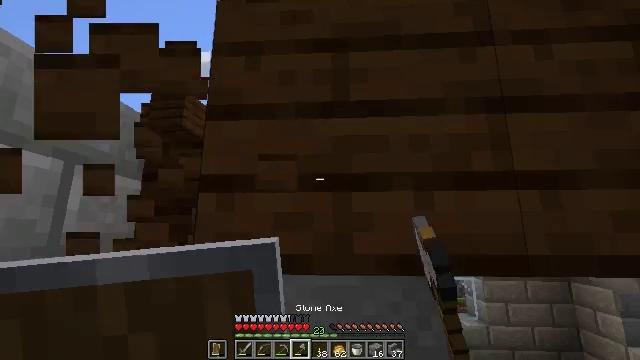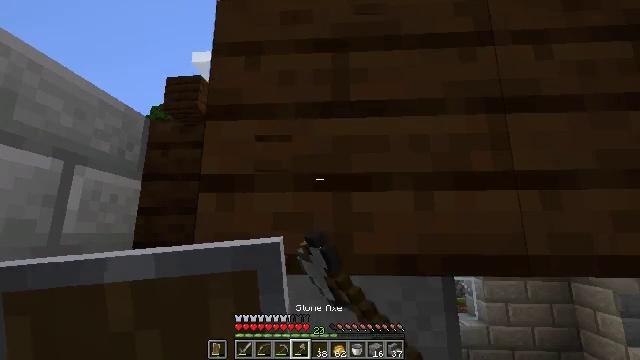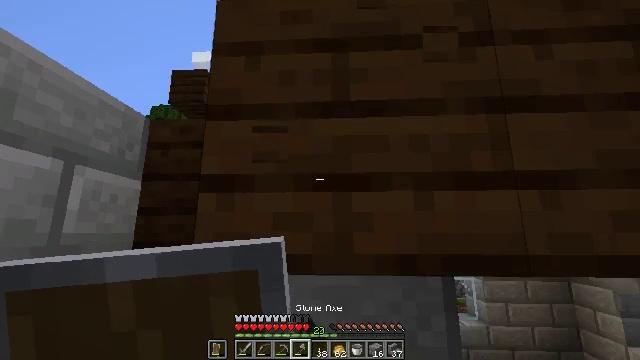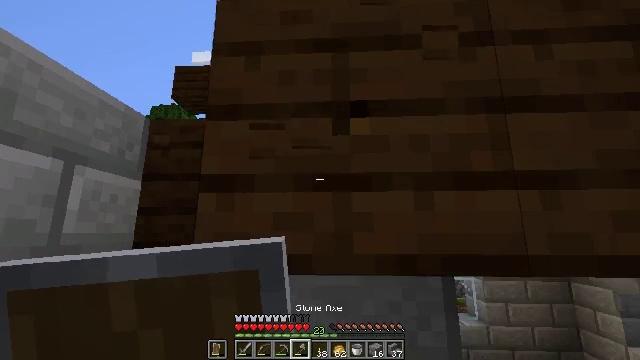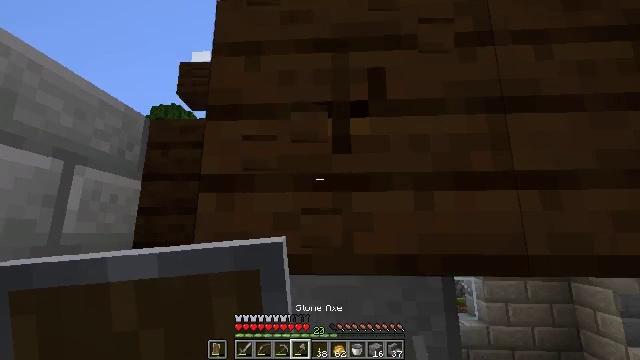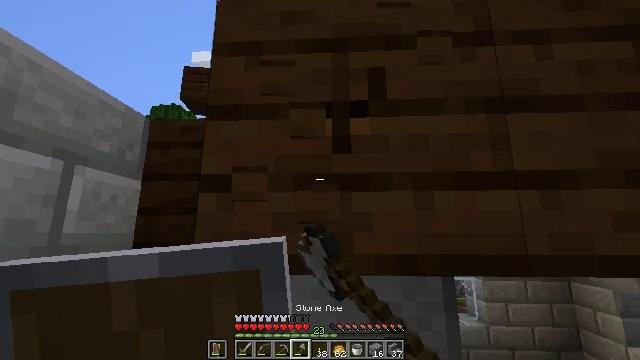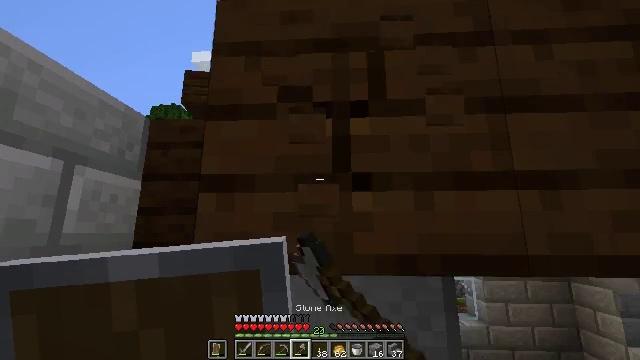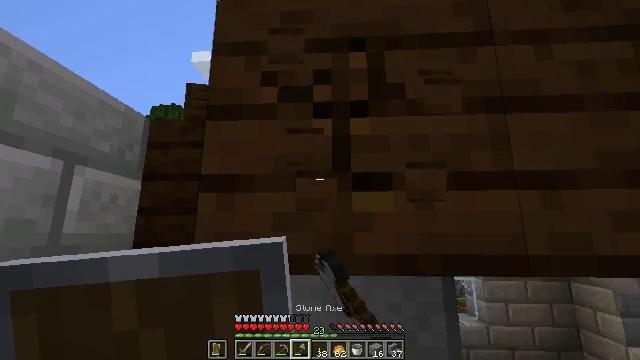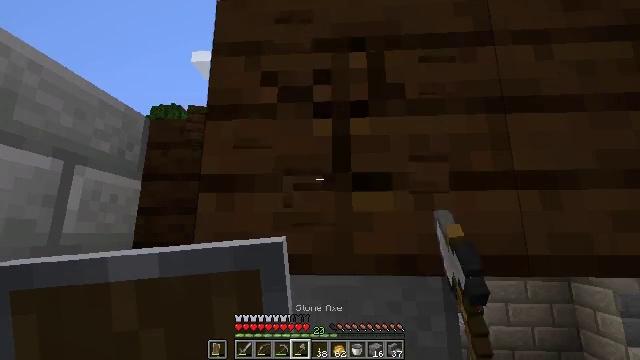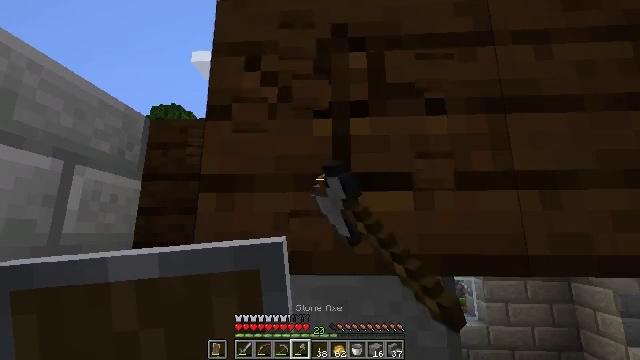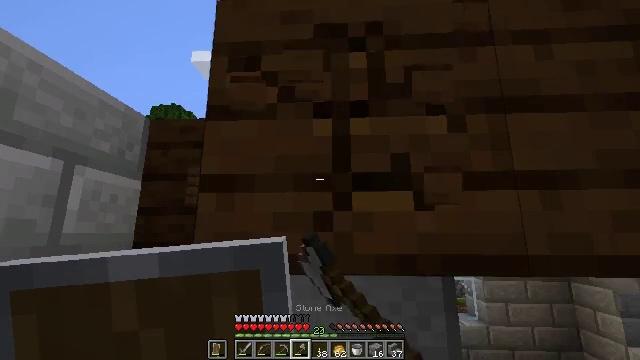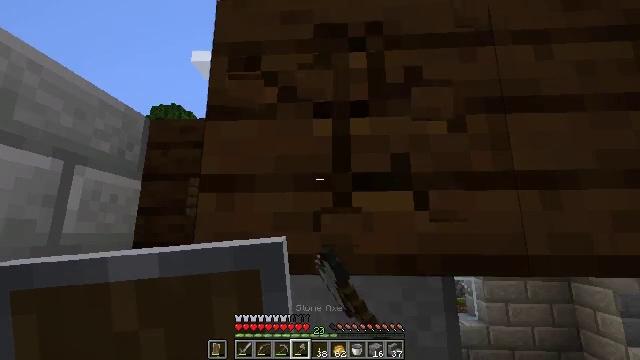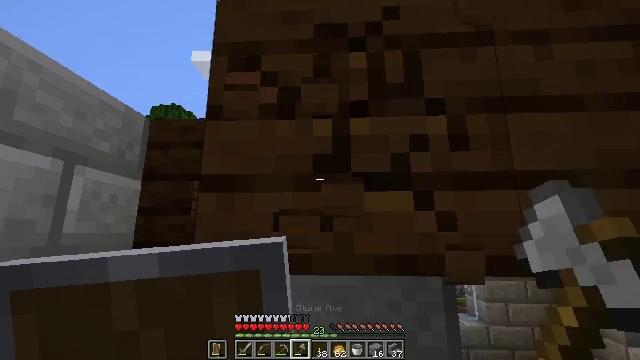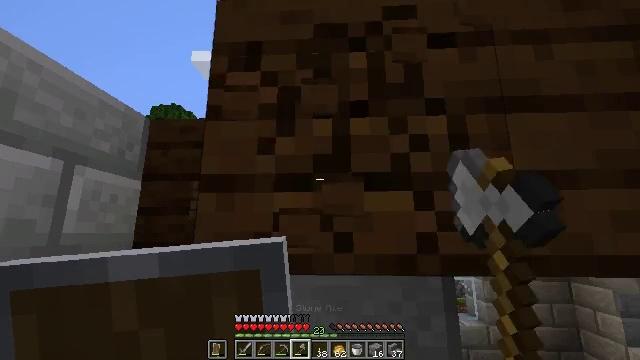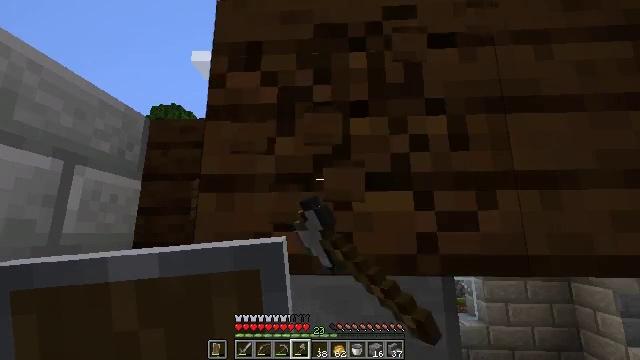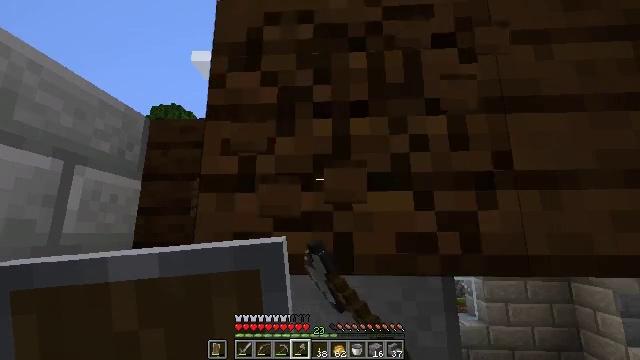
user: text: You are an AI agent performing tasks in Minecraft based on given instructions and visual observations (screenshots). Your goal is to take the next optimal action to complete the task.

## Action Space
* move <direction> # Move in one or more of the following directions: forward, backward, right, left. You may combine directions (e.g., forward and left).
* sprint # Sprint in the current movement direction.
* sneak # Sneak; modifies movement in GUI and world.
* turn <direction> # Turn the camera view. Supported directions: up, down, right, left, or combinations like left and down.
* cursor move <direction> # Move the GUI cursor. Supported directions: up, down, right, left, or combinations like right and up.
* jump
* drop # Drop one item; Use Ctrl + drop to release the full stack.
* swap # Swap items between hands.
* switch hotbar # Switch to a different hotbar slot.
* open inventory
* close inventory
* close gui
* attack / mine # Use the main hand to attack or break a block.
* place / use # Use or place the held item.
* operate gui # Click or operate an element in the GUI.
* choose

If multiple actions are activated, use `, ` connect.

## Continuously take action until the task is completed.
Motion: motion action
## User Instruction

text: Retrieve dark oak planks for building.
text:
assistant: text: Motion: attack / mine
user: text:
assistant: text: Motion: attack / mine
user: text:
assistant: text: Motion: attack / mine
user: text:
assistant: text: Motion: attack / mine
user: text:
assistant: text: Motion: attack / mine
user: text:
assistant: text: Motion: attack / mine
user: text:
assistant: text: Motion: attack / mine
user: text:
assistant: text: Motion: attack / mine
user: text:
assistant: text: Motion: attack / mine
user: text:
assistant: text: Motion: attack / mine
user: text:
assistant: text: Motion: attack / mine
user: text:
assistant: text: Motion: attack / mine
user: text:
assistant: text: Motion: attack / mine
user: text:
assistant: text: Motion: attack / mine
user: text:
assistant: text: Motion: attack / mine
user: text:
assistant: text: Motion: attack / mine
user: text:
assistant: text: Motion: attack / mine
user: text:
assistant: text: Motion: attack / mine
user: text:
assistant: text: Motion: attack / mine
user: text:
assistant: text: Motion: attack / mine
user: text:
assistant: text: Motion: attack / mine
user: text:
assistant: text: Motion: turn left and down, attack / mine
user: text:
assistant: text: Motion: attack / mine
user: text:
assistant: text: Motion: attack / mine
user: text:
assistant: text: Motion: attack / mine
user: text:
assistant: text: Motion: attack / mine
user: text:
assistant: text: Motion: attack / mine
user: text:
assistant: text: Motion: attack / mine
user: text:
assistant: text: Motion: attack / mine
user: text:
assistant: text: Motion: attack / mine